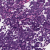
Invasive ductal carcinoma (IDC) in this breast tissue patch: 0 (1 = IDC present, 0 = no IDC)